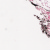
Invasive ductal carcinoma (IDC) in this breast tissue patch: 0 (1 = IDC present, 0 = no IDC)